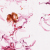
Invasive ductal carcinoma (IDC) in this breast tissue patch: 0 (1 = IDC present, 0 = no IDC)